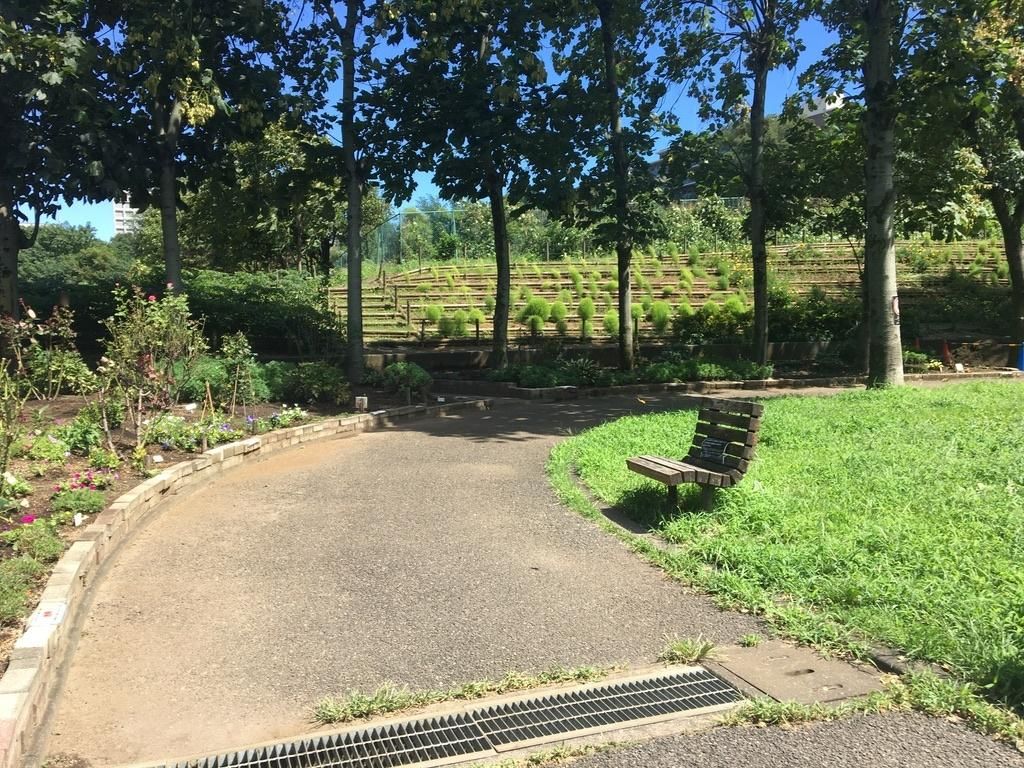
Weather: clear
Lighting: day
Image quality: good
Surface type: walking surface
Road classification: footway
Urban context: urban centre
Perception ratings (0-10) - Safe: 2.75, Lively: 2.98, Beautiful: 9.15, Boring: 7.04, Depressing: 1.43, Wealthy: 6.57